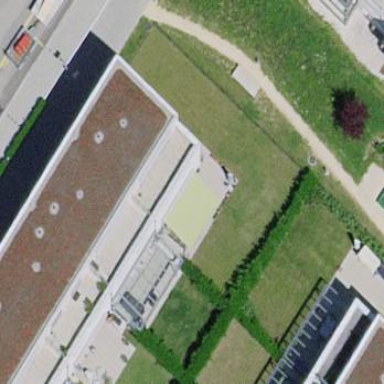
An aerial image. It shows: Building with apartments and flat roof.